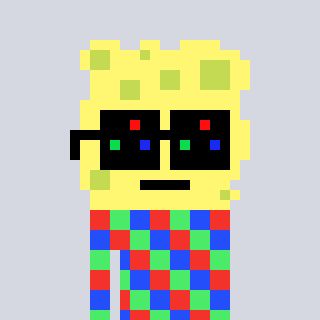
a pixel art character with square black sunglasses, a sponge-shaped head and a bege-colored body on a cool background